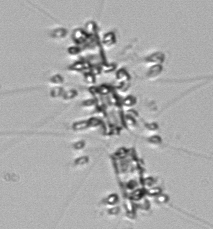
Label: Chaetoceros_didymus_TAG_external_flagellate